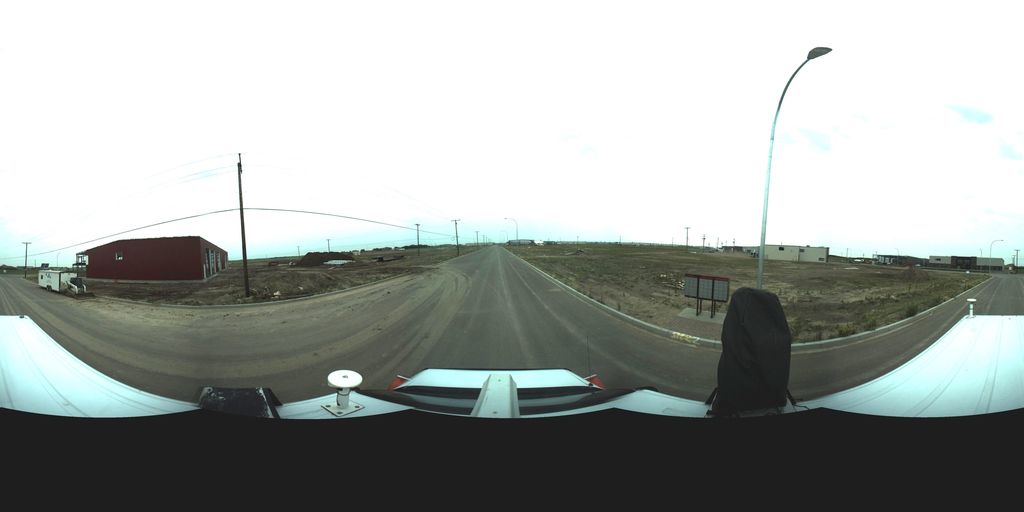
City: saskatoon